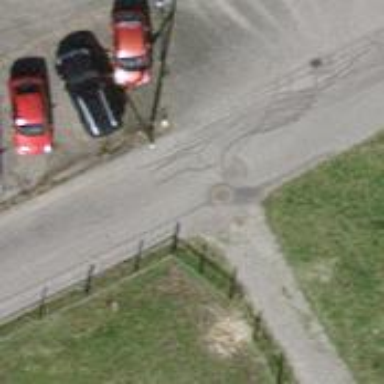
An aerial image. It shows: Residential road with asphalt surface.